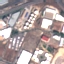
Land use / land cover: Industrial